This continuous-wavelet-transform scalogram was computed from a bearing vibration snapshot. What is the most likely bearing condition (normal, inner_race, outer_race, ball)?
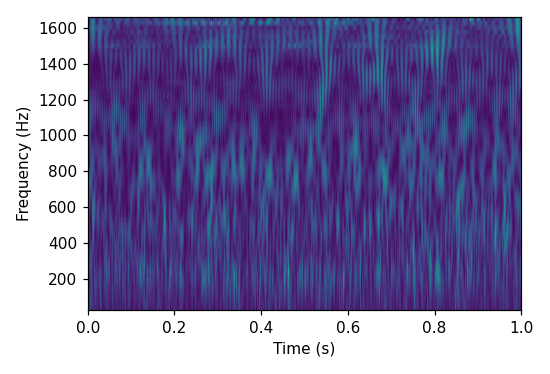
Answer: inner_race